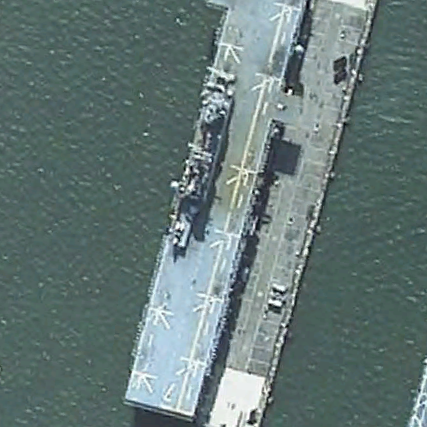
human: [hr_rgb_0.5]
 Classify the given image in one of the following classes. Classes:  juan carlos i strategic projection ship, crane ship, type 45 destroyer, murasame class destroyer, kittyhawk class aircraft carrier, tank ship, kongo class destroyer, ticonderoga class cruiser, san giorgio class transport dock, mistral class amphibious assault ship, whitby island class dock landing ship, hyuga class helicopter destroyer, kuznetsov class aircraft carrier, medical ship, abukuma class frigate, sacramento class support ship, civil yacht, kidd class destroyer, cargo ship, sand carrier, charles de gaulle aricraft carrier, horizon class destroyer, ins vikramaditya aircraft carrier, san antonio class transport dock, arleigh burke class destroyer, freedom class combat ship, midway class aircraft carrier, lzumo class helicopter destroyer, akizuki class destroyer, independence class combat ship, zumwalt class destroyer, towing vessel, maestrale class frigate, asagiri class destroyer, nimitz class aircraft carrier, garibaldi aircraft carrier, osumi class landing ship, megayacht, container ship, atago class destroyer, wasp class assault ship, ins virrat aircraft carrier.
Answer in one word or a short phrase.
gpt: Wasp class assault ship